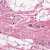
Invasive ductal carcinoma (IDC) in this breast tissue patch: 0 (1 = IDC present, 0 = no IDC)